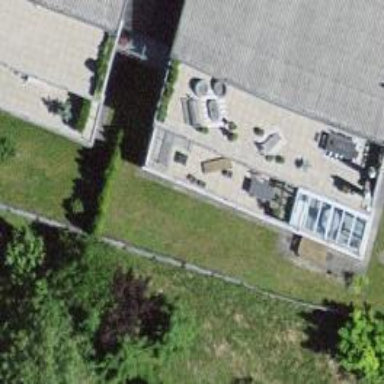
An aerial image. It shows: Residential building.